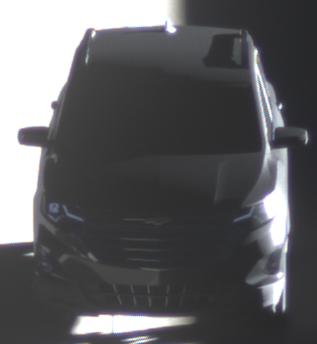
Make: Chevrolet
Model: Equinox
Detailed model: Gen. 2
Model produced from: 2015
Model produced until: 2017
Doors: 5
Color: black
Road condition: dry road
Daytime: sunrise or sunset
Contrast: high contrast